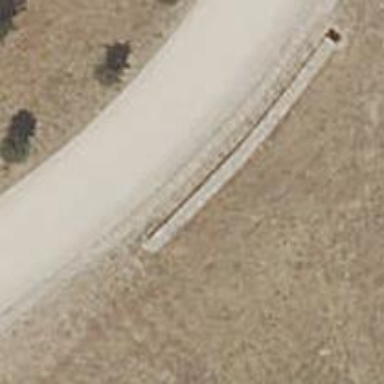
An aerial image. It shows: Wall barrier.